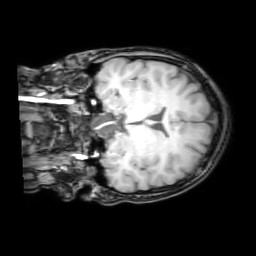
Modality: T1w
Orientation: coronal
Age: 22
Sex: female
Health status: healthy
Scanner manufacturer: philips
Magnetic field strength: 3 T
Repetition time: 0.012 s
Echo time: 0.0037 s